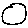
Label: moon